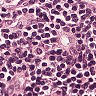
Metastatic tissue present: no